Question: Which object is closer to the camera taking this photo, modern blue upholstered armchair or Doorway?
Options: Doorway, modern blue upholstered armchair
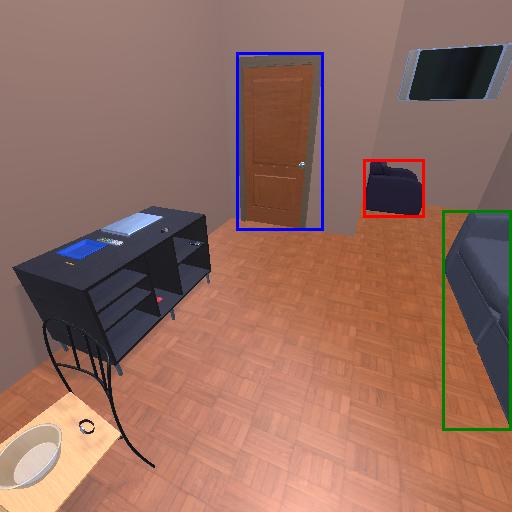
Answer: Doorway